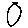
Label: circle